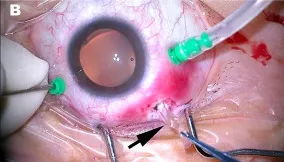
The technique of EPRL removal and the rupture of zonular fibers. (B) Half of EPRL (black arrow) was extracted through a 2.5 mm sclerotomy.
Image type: medical_photograph (other_medical_photograph)